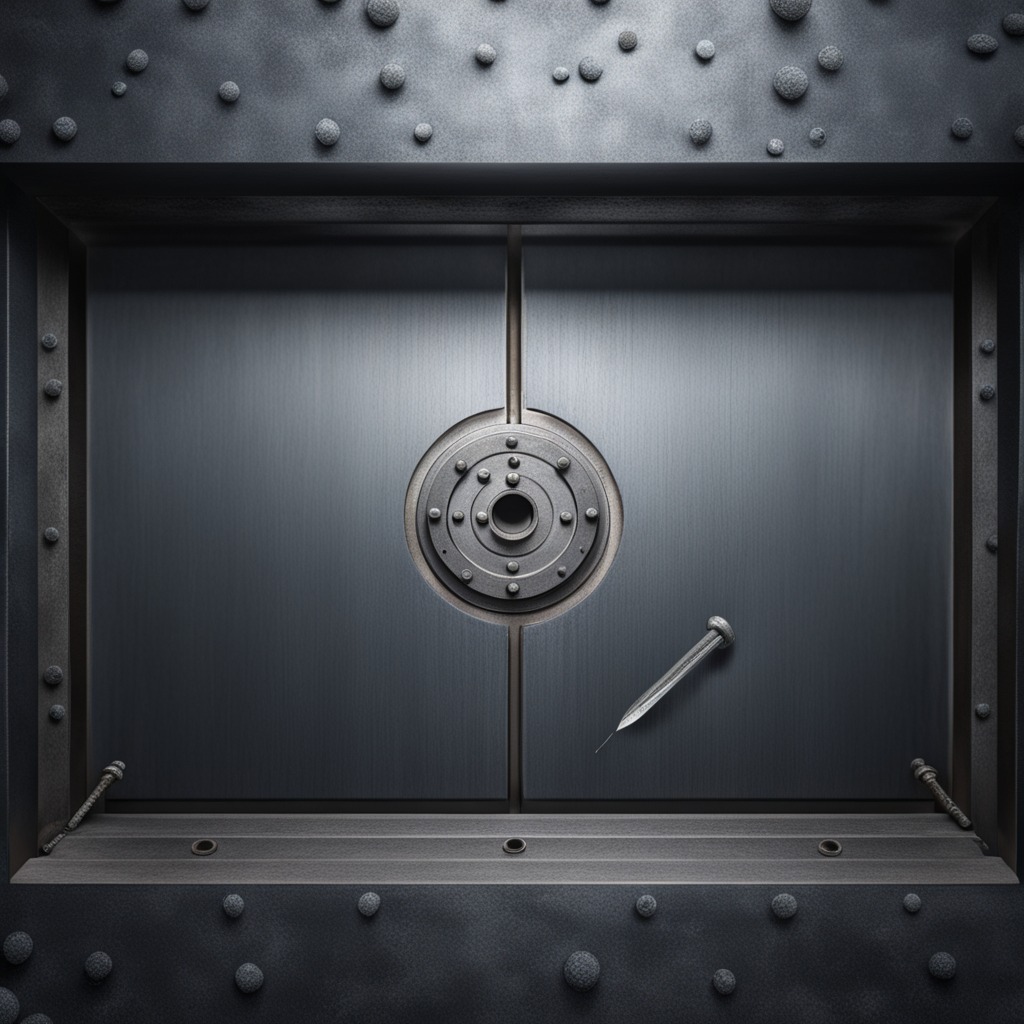
An iron nail lies on a cold steel table in a mining workshop.